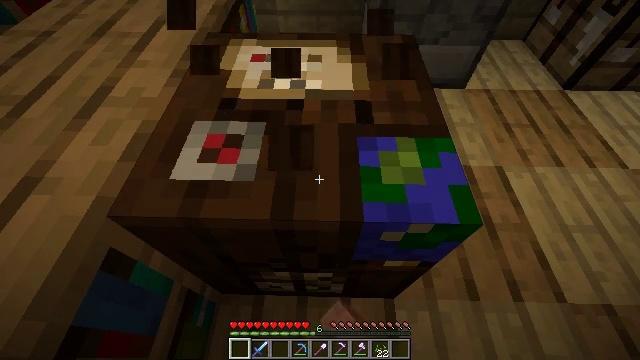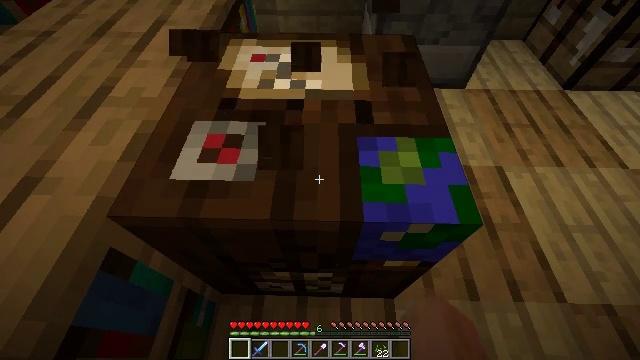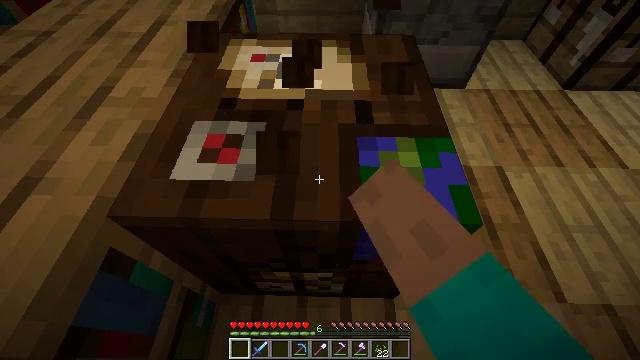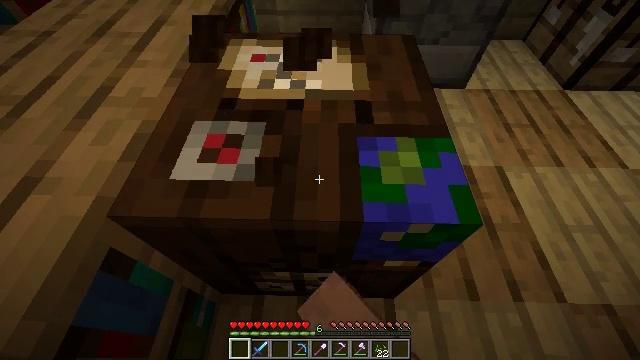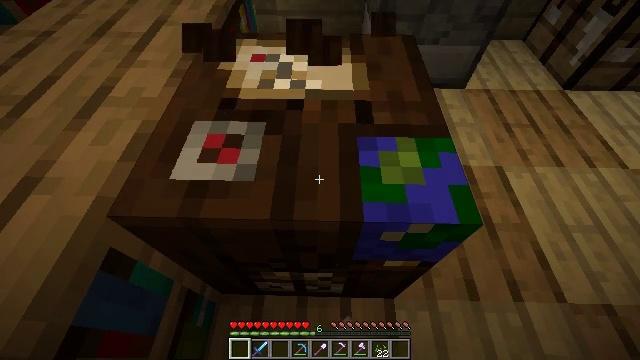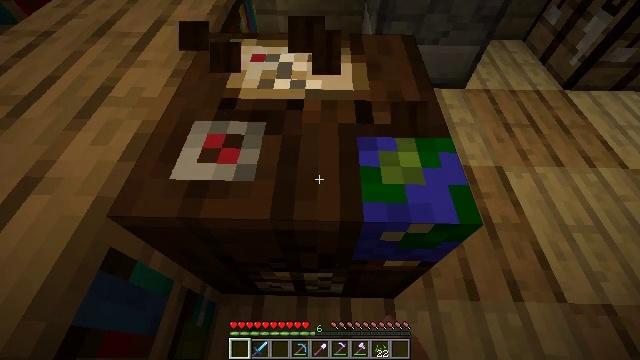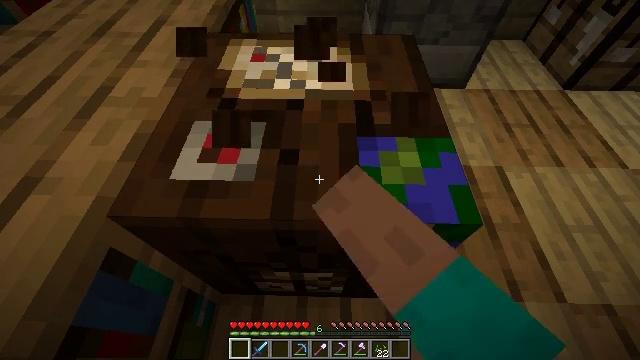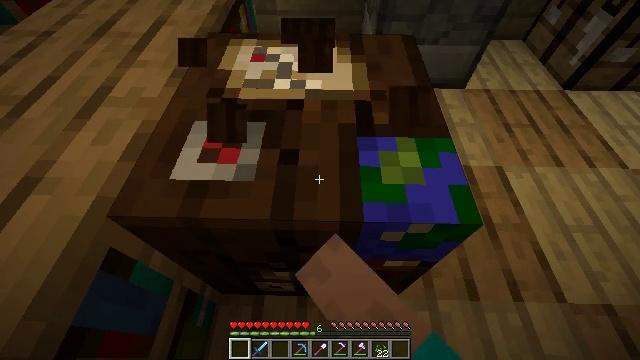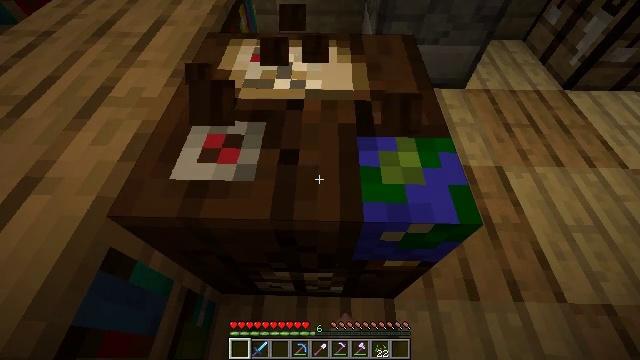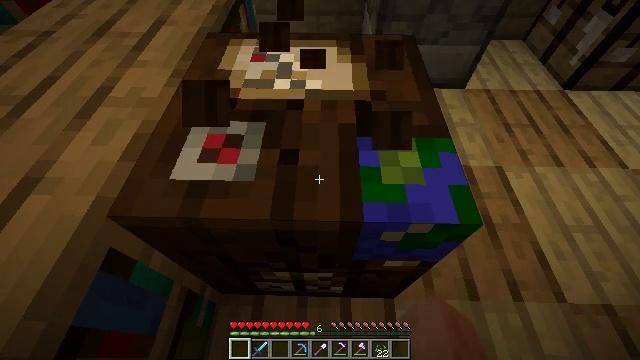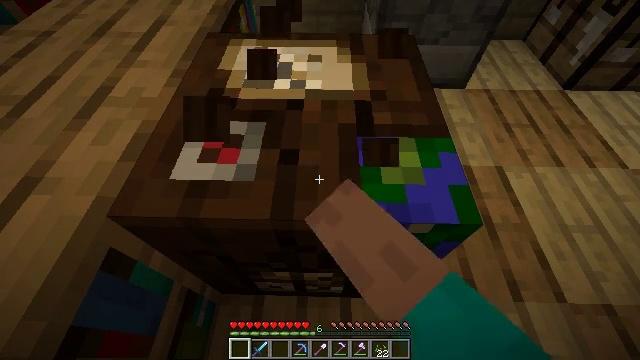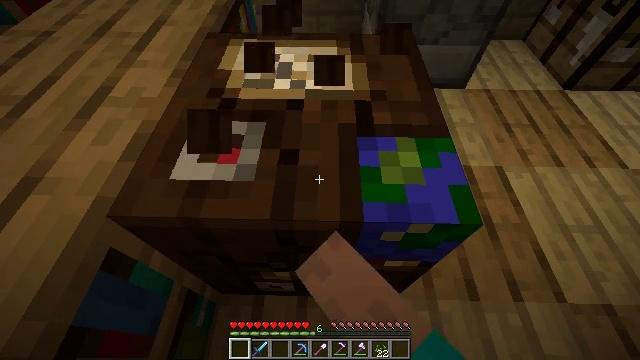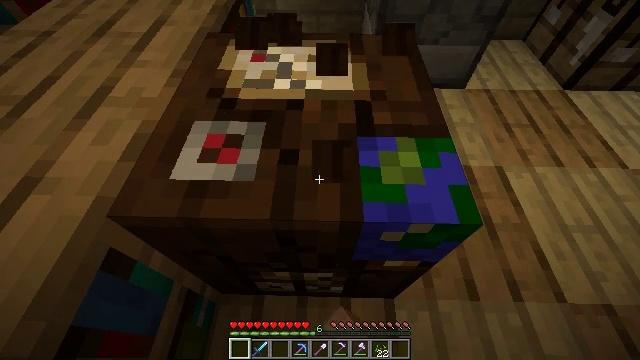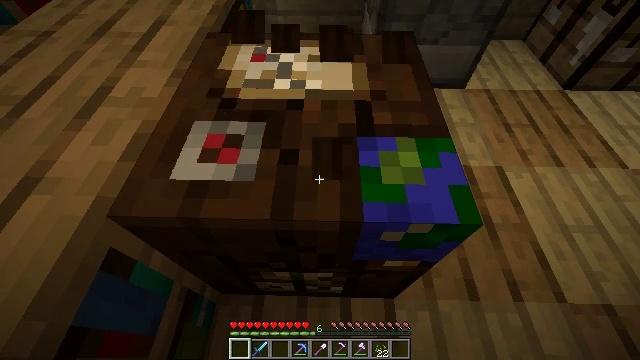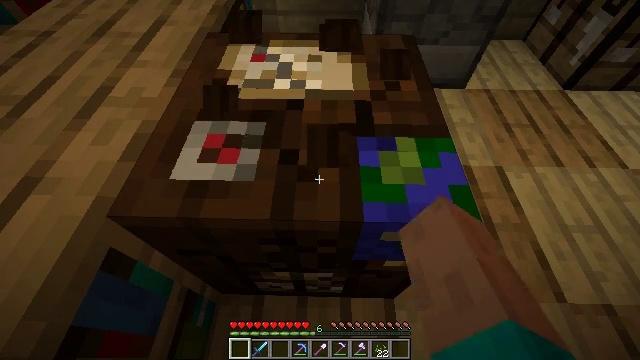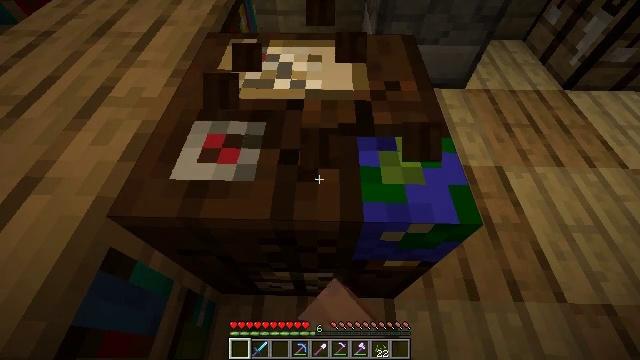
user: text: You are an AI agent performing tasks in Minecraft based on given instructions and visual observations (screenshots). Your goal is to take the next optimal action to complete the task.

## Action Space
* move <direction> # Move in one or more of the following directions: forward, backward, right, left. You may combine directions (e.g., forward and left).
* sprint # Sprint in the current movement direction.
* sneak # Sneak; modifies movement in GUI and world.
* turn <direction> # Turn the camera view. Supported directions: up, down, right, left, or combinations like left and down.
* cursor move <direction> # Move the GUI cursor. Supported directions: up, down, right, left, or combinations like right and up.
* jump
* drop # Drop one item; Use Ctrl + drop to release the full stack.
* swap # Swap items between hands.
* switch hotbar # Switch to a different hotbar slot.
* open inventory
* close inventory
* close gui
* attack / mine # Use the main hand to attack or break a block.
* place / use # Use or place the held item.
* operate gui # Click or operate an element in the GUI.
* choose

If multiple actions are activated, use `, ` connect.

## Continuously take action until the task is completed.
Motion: motion action
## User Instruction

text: Left click on the cartography table to mine it.
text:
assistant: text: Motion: attack / mine
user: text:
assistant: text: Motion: attack / mine
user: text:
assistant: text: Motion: attack / mine
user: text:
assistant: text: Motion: attack / mine
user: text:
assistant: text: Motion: attack / mine
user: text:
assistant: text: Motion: attack / mine
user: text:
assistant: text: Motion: attack / mine
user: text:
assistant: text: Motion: attack / mine
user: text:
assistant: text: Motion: attack / mine
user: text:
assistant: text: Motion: attack / mine
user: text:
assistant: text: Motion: attack / mine
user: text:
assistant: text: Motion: attack / mine
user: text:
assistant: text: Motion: attack / mine
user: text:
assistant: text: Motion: attack / mine
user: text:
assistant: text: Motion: attack / mine
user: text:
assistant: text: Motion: attack / mine
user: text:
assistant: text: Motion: attack / mine
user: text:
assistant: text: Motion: attack / mine
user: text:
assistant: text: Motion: attack / mine
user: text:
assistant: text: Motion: attack / mine
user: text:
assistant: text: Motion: attack / mine
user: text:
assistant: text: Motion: attack / mine
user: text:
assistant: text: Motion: attack / mine
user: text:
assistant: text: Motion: attack / mine
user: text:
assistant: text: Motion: attack / mine
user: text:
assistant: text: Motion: attack / mine
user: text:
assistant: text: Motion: attack / mine
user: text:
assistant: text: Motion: attack / mine
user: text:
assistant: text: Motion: attack / mine
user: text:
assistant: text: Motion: attack / mine